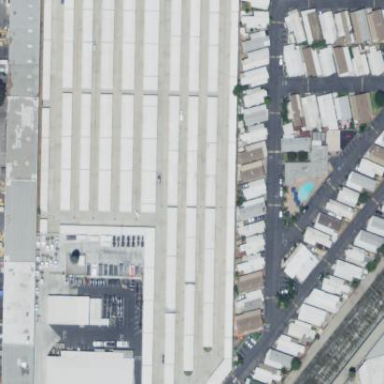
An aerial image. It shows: Warehouse building used for storing goods.